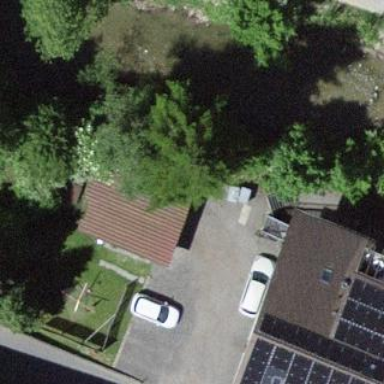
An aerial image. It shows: View of roof of building.